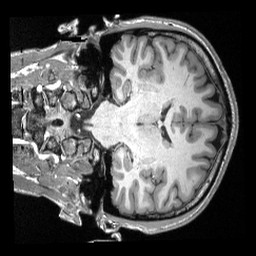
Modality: T1w
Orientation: coronal
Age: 28
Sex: male
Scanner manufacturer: siemens
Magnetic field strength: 3 T
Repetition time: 2.3 s
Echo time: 0.00308 s